【题型】填空题　【知识点】函数　【难度】medium
对于函数$f(x)=\begin{cases}
\cos 2\pi x, & x\in[0,1) \\
\dfrac{1}{2}f(x-1), & x\in[1,+\infty)
\end{cases}$，下列5个结论正确的是\underline{\qquad}.\\
\noindent （1）任取$x_1,x_2\in[0,+\infty)$，都有$|f(x_1)-f(x_2)|\leq 2$；\\
\noindent （2）函数$y=f(x)$在$\left[\dfrac{5}{2},3\right]$上严格递减；\\
\noindent （3）$f(x)=2^k f(x+k)$（$k\in\mathbf{N}^*$），对一切$x\in[0,+\infty)$恒成立；\\
\noindent （4）函数$y=f(x)+\ln(x-1)$有3个零点；\\
\noindent （5）若关于$x$的方程$f(x)=m$有且只有两个不同的实根$x_1$，$x_2$，则$x_1+x_2=1$.
【解答】
\noindent 【答案】(1)(3)(5)\\
\noindent 【分析】作出函数的图象，结合函数图象以及函数的性质即可根据选项逐一求解.\\
\noindent 【详解】$f(x)=\begin{cases}
\cos 2\pi x, & x\in[0,1) \\
\dfrac{1}{2}f(x-1), & x\in[1,+\infty)
\end{cases}$的图象如图所示，\\
\noindent $f(x)_{\max}=1,f(x)_{\min}=-1$，所以对$\forall x_1,x_2\in[0,+\infty)$，都有$|f(x_1)-f(x_2)|\leq 2$，故（1）正确；\\
\noindent 由$f(x)$的图象可知：$f(x)$在$\left[\dfrac{5}{2},3\right]$上严格递增；故（2）错误；\\
\noindent 由于当$x\geq 1$时，$f(x)=\dfrac{1}{2}f(x-1)$，因此当$x\geq 0$时，$f(x)=2f(x+1)$，所以\\
\noindent $f(x)=2f(x+1)=2^2f(x+2)=2^3f(x+3)=\cdots=2^k f(x+k)$（$k\in\mathbf{N}^*$），故（3）正确；

\noindent 在同一直角坐标系中画出$f(x)$与$g(x)=-\ln(x-1)$的图象，当$x=\dfrac{5}{2}$时，$f\left(\dfrac{5}{2}\right)=-\dfrac{1}{4}$，$g\left(\dfrac{5}{2}\right)=-\ln\dfrac{3}{2}$，由于\\
\noindent $\dfrac{1}{\mathrm{e}}>\dfrac{1}{3}>\dfrac{16}{81}=\left(\dfrac{2}{3}\right)^4$，所以$-\dfrac{1}{4}>-\ln\dfrac{3}{2}$，结合两者的图象可知只有一个交点，故（4）错误；\\
\noindent 根据图象可知：当$\dfrac{1}{2}<m<1$时，$f(x)=m$有且只有两个不同的实根$x_1$，$x_2$，此时$x_1$，$x_2$关于$x=\dfrac{1}{2}$对称，\\
\noindent 故$x_1+x_2=1$，因此（5）正确；\\
\noindent 故答案为：（1）（3）（5）

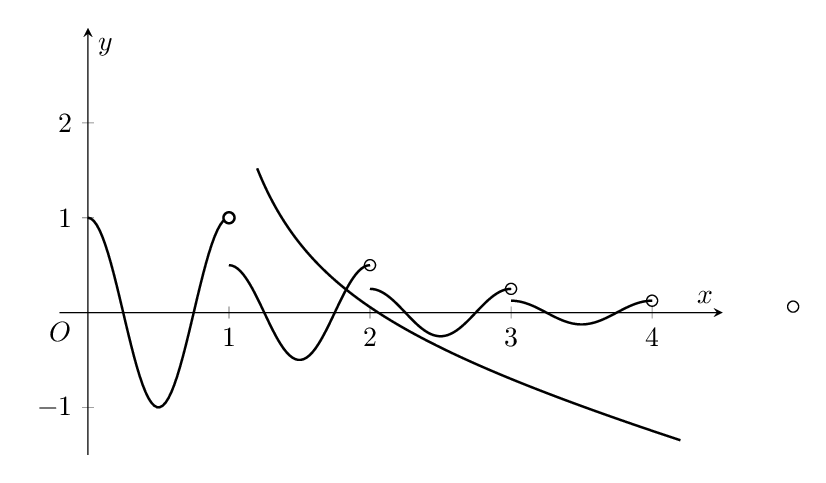